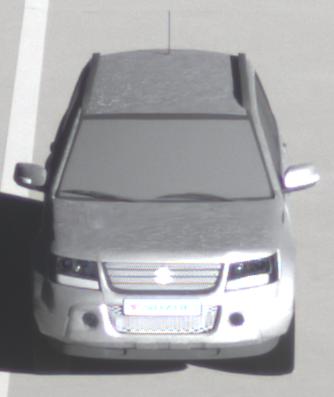
Make: Suzuki
Model: Grand Vitara
Detailed model: Gen. 1 JT
Model produced from: 2009
Model produced until: 2012
Doors: 5
Color: white
Road condition: dry road
Daytime: morning or afternoon
Contrast: high contrast